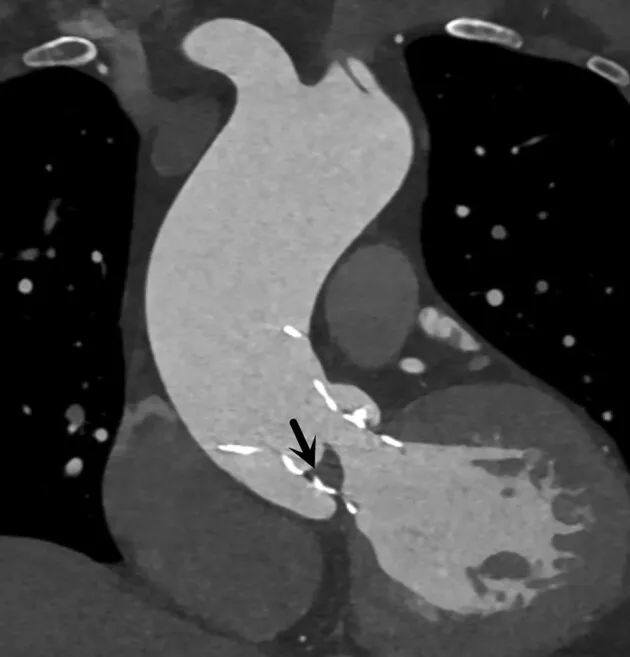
Computer tomography on Day 30. Hypo-attenuated leaflet thickening in the right leaflet (black arrow).
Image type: radiology (ct)